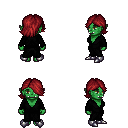
a pixel art fantasy rpg character, female body template, orc, green skin, gray robe, gold greaves, brunette swoop hairstyle, metal boots, four views (front, back, left, right), 2x2 character sprite sheet, small pixel art, hard edges, no anti-aliasing